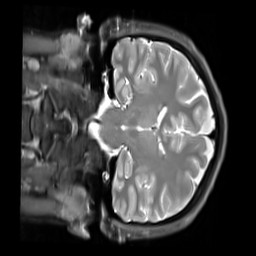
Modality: PDw
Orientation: coronal
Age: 21
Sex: male
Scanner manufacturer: siemens
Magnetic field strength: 3 T
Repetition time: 11.88 s
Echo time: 0.014 s